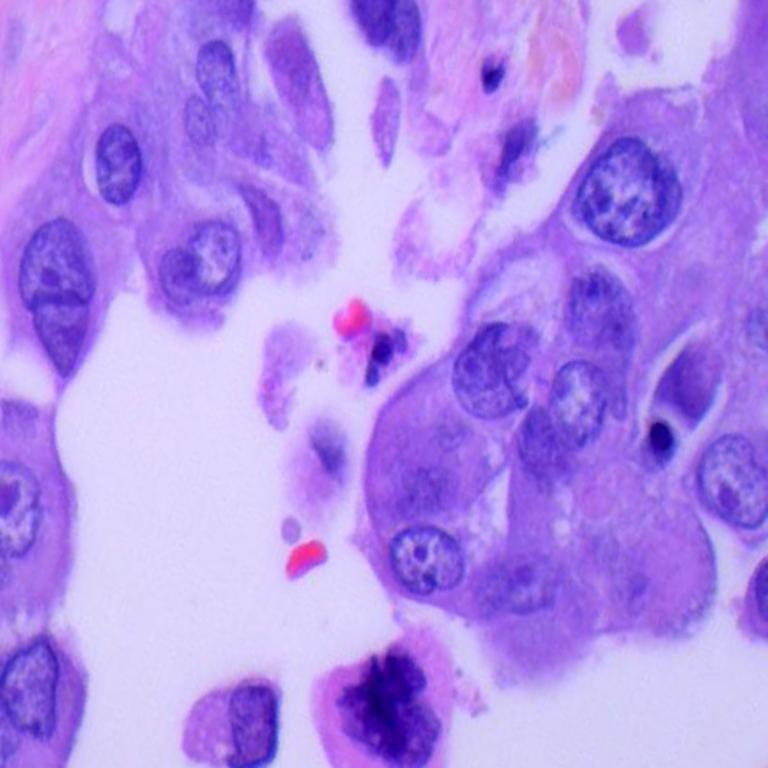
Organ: lung
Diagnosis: adenocarcinomas